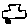
Label: car